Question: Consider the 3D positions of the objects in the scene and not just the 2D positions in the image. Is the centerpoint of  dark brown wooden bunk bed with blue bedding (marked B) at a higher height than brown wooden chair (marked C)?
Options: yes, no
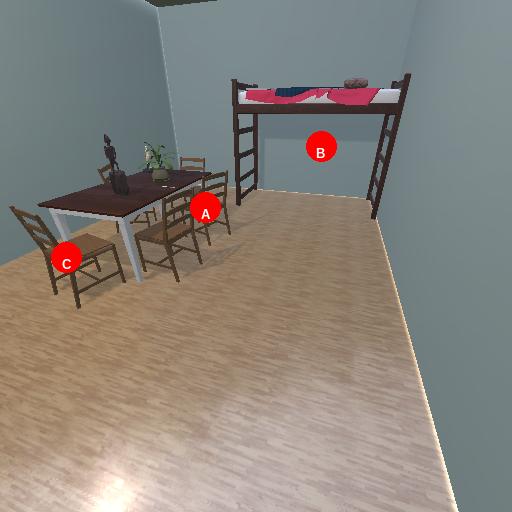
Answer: yes